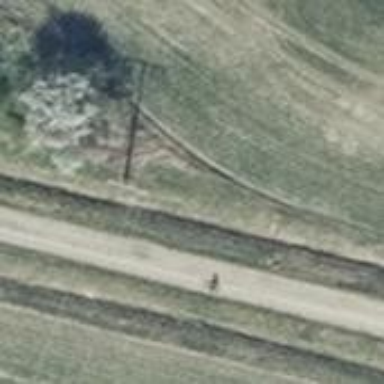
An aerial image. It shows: Power pole.